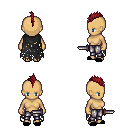
a pixel art fantasy rpg character, female body template, human, tanned skin, black tattered cape, metal pants, brunette mohawk hairstyle, black slippers, dagger, four views (front, back, left, right), 2x2 character sprite sheet, small pixel art, hard edges, no anti-aliasing